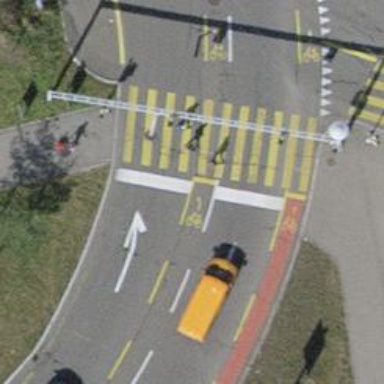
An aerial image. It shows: Road with traffic signals and zebra crossing. The crossing markings are zebra.